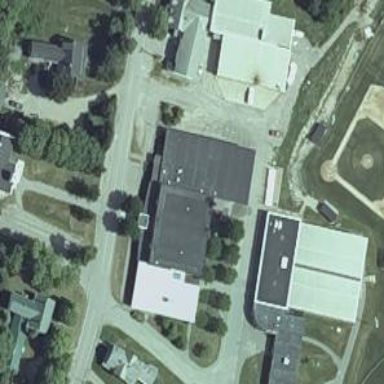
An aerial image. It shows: School building.